Question: I have a NetworkX graph, with various node attributes loaded into the graph. I would like to iterate through this graph, and first find all of the nodes that contain the attribute ''metric' : 'Top2''. Then once I have this list, I would like to the edges of all the 'Top2' nodes, and list out any edge that a 'Top2' node has to a node with the attribute ''city': 'Dallas'''
I am able to successfully load my graph and attributes into NetworkX, but I can't seem to figure out how to get the node attribute filtering part figured out like I want to.
'''
# import module
import networkx as nx
# create a blank graph
g = nx.Graph()
# add nodes with attributes to the graph
n = [(u'A', {'city': 'Dallas'}),
(u'C', {'city': 'Toledo'}),
(u'B', {'city': 'Dallas'}),
(u'E', {'city': 'Toldeo'}),
(u'D', {'city': 'Lousiville', 'metric': 'Top2'}),
(u'G', {'city': 'Lousiville'}),
(u'F', {'city': 'Dallas', 'metric': 'Top2'})]
e = [(u'A', u'B'),
(u'C', u'B'),
(u'B', u'D'),
(u'E', u'D'),
(u'E', u'G'),
(u'E', u'F'),
(u'D', u'G'),
(u'D', u'F'),
(u'G', u'F')]
# add nodes and edges to the graph
g.add_nodes_from(n)
g.add_edges_from(e)
# draw the graph
nx.draw(g)
'''

'''
# iterate through graph to identify all nodes with attribute 'metric' == 'Top2'
Top2_nodes = []
for n in g.nodes(data=True) if n[1]['metric'] == 'Top2'
Top2_nodes.append(n)
# iterate through 'Top2_nodes' to identify their connections to nodes with attribute 'city': 'Dallas'
...
'''
'''
D,B
D,F
D,G
'''
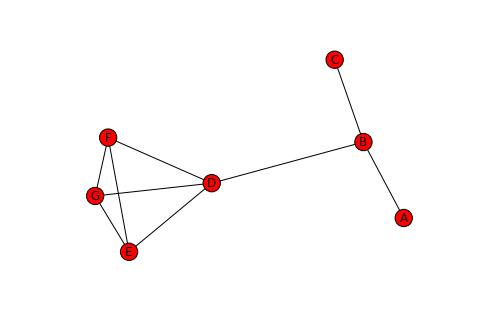
Answer: This uses 2 helper-functions that return a bool. Your actual result is returned as list comprehension in the end.
'''
nodes = g.node
def has_top2(n):
return 'metric' in nodes[n] and nodes[n]['metric'] == 'Top2'
def has_dallas(n):
return 'city' in nodes[n] and nodes[n]['city'] == 'Dallas'
[(n, u) for n, u in g.edges()
if (has_top2(n) and has_dallas(u))
or (has_top2(u) and has_dallas(n))
]
'''